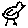
Label: bird